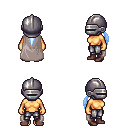
a pixel art fantasy rpg character, female body template, human, tanned skin, gray cape, metal pants, white cyan ponytail hairstyle, metal helm, maroon shoes, four views (front, back, left, right), 2x2 character sprite sheet, small pixel art, hard edges, no anti-aliasing